Question: I want to make like facebook notification list ("see image below")
Or stackoverflow notification

**But when i change the values in css it change in different screens (wide or normal) **
What to do , please check the code below
the html code is
'''
<div style="float:right;text-align:right;margin-right:10px;width: 113px;">
<a class ="notifications" >
Press here
</a>
</div>
<div id="notificationRegionWrapper" style="margin-left: 0px; left: 0px;">
<div id="notificationRegion" class=""><div id="notificationDropHeader">
<div id="notificationDropHeaderText" style="padding-top: 6px;">
Notification List
</div>
</div>
<div class="notification_item" style="opacity: 1;">
<div class="notification_item_desc">
<p class="notification_item_title">
Test One
</p>
</div>
</div>
</div>
</div>
'''
css is here
'''
#notificationRegionWrapper{
background: none repeat scroll 0 0 white;
box-shadow: 0 0 12px #888888;
display: none;
margin-left: 223px;
max-height: 70%;
overflow-x: hidden;
overflow-y: auto;
position: absolute;
top: 137px;
width: 360px;
z-index: 10;
}
#notificationRegion #notificationDropHeader {
background-color: white;
border-bottom: 1px solid #C5C5C5;
height: 30px;
width: 100%;
}
#notificationRegion .notification_item {
background: -moz-linear-gradient(center top , #F9F9F9, #EBEDEE) repeat scroll 0 0 transparent;
border-bottom: 1px solid #C5C5C5;
border-top: 1px solid white;
cursor: pointer;
display: table;
min-height: 70px;
padding-bottom: 10px;
width: 100%;
}
#notificationRegion .notification_item .notification_item_pic {
float: right;
height: 51px;
margin: 12px;
width: 51px;
}
#notificationRegion .notification_item .notification_item_desc {
float: left;
margin: 10px 0 0 1px;
width: 77%;
}
#notificationRegion .notification_item .notification_photo {
border-radius: 15px 15px 15px 15px;
height: 51px;
width: 51px;
}
#notificationRegion .notification_item .notification_item_desc .notification_item_time {
color: #777777;
font-size: 10px;
float: right;
}
'''
'''
$(document).on('click',".notifications",function(){
$("#notificationRegionWrapper").show();
});
'''
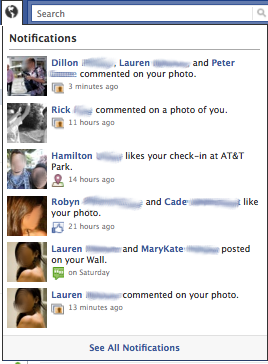
Answer: The easiest way to solve this would be to put '<div id="notificationRegionWrapper">...</div>' inside the div which contains the link to open the dropdown.
Then instead of using absolute positioning on '#notificationRegionWrapper' use relative positioning. That way the dropdown will always be positioned relative to the link and will like the same on all screen sizes.
For example: <URL>
Notice you also need to give the parent div 'position:relative;'.